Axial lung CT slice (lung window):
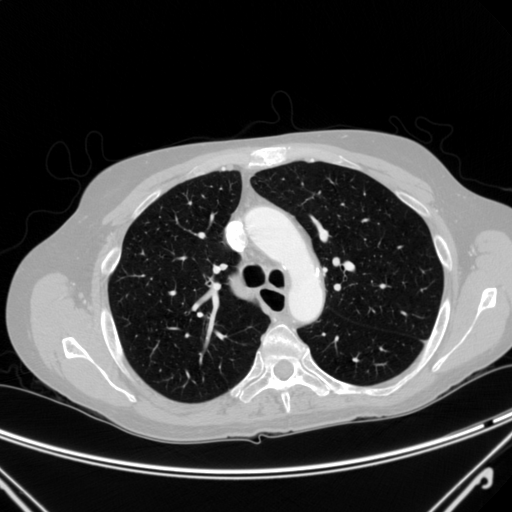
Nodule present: no